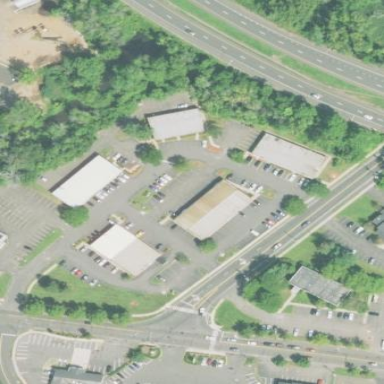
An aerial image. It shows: Commercial area.